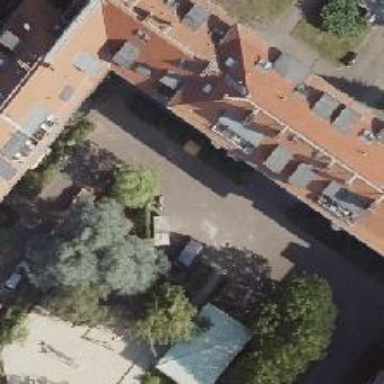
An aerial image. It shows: Kindergarten.